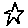
Label: star